Field crop: maize
Growth stage: 1
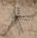
Species: salsola